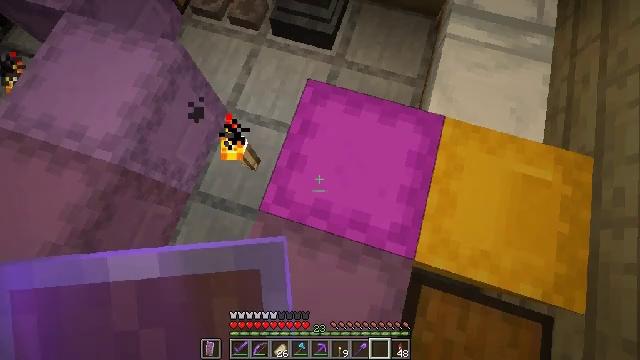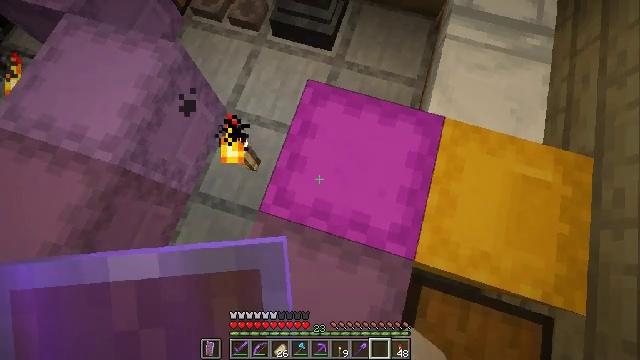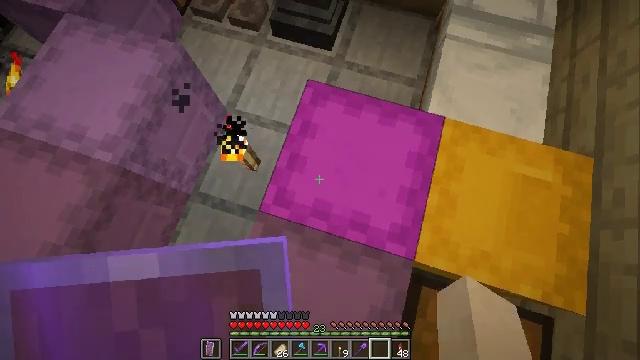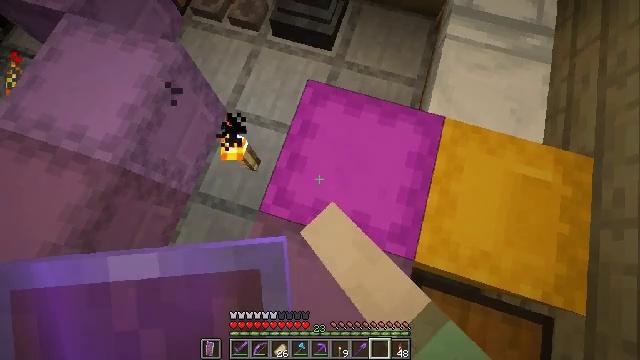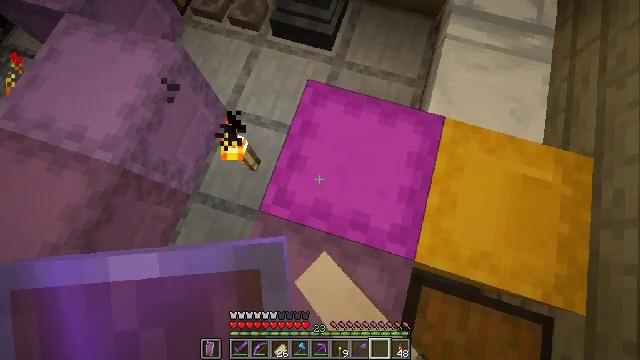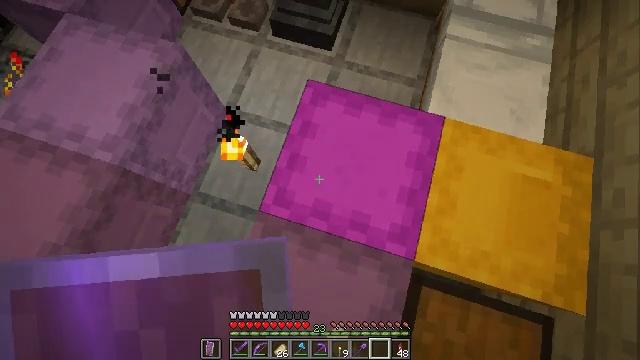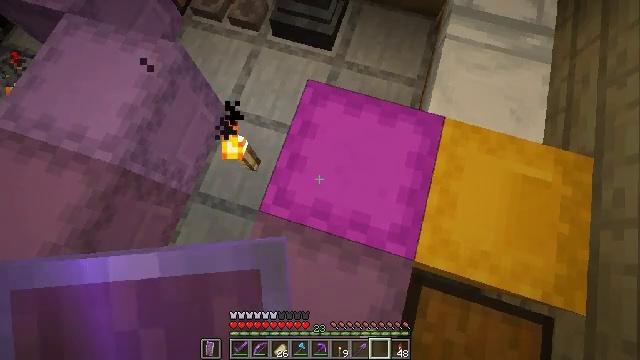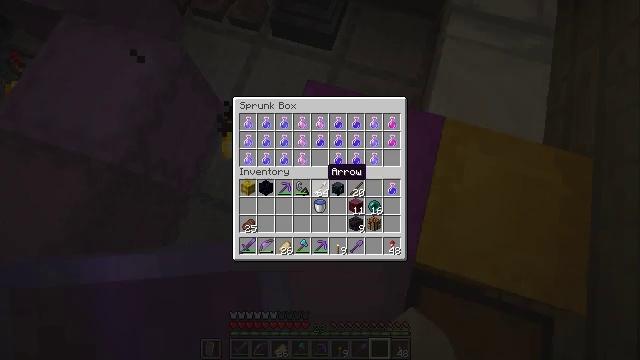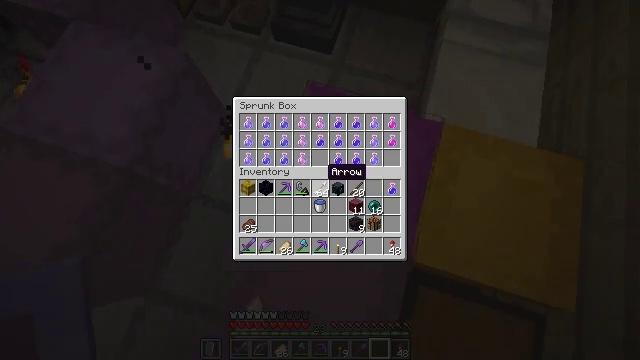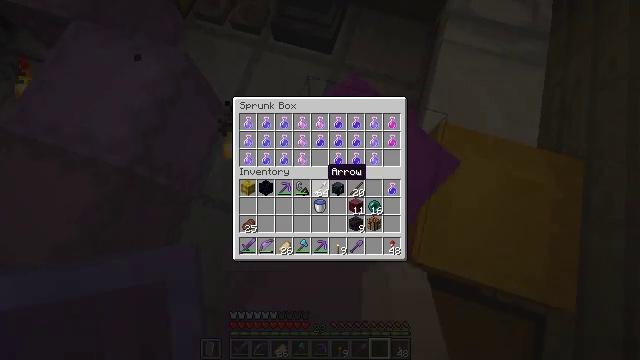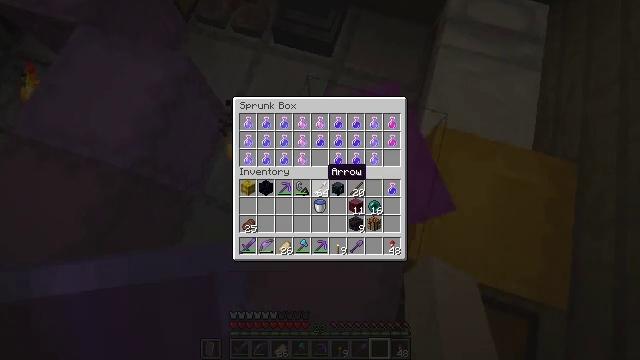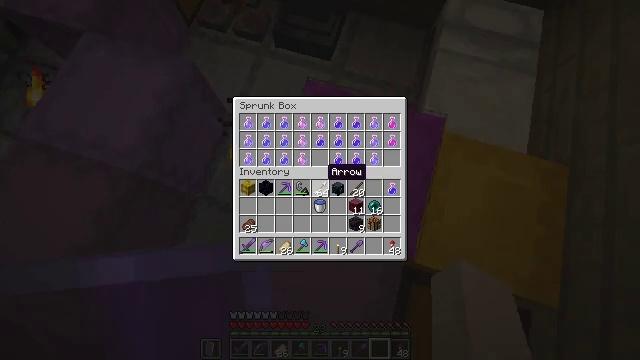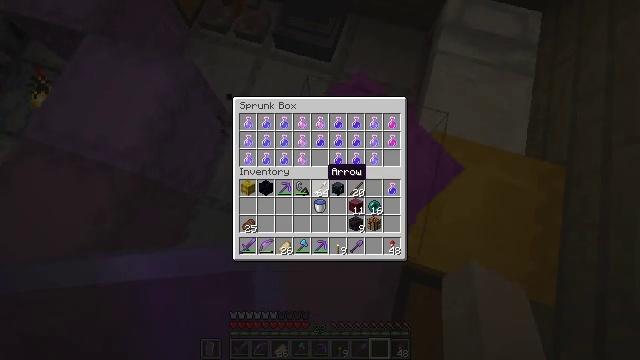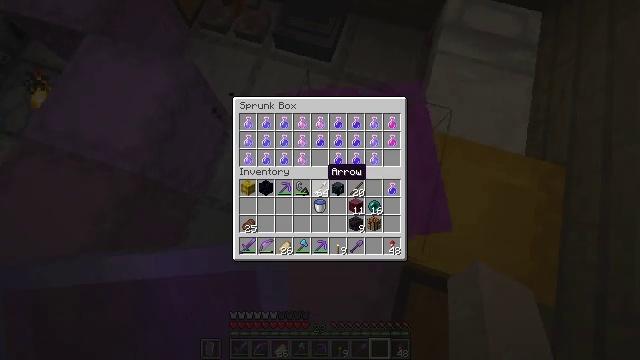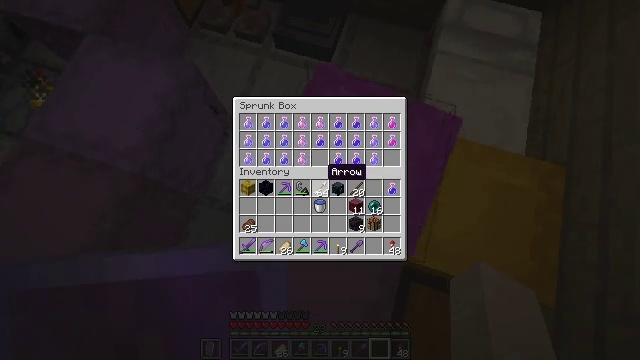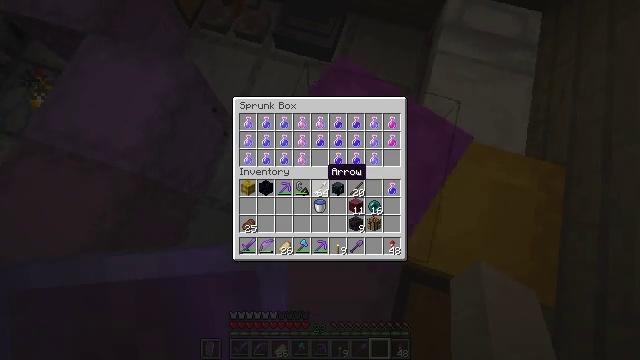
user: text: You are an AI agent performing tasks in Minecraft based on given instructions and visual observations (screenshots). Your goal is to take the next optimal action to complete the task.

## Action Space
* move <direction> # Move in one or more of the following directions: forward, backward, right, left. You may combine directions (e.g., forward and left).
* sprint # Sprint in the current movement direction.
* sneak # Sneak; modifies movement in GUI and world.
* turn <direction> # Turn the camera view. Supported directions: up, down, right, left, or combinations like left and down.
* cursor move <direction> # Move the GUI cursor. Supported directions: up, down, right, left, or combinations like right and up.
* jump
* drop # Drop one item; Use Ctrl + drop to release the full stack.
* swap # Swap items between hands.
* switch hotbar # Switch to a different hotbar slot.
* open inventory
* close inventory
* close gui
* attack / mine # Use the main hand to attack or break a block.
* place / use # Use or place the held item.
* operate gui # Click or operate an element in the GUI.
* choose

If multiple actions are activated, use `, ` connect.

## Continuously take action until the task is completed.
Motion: motion action
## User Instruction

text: Break the magenta shulker box to pick it up.
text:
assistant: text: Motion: no_op
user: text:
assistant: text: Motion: use / place
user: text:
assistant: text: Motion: use / place
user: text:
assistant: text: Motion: use / place
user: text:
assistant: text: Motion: use / place
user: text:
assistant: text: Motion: no_op
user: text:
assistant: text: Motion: no_op
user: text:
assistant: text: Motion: no_op
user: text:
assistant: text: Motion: no_op
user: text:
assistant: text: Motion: no_op
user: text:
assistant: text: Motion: no_op
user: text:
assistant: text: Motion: no_op
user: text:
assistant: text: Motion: no_op
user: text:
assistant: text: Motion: no_op
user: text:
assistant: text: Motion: no_op
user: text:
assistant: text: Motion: no_op
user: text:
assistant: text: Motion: no_op
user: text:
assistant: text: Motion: no_op
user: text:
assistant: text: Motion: turn left
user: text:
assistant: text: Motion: no_op
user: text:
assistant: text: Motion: turn right
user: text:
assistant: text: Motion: turn right
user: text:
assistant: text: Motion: no_op
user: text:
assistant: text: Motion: no_op
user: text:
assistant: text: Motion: no_op
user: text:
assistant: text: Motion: no_op
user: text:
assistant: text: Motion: no_op
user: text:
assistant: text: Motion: no_op
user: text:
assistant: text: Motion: no_op
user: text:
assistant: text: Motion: no_op